Question: > Table img

I have first row (Emp Id column select2) with class 'selectpicker2' so I initialize it and get the value on change of it
'''
$('.selectpicker2').select2().on('open', function(e) {
this.results.clear();
this.dropdown._positionDropdown();
}).on('change', function(e) {
var tr = $(this).parents('tr');
var data = tr.find($(".selectpicker2 option:selected")).text();
console.log(data);
});
'''
For the first row its totally fine but when I added 2nd, 3rd and so rows
on change never executed I checked its class is there as well
'''
$('#addmore').on('click', function() {
$('#sitebody').append(clonedtr);
$('#sitebody > tr:last .selectpicker2').select2().on('open', function(e) {
this.results.clear();
this.dropdown._positionDropdown();
});
});
'''
Here is clone row
'''
var clonedtr = '<tr>' +
'<td><a class="btn btn-danger delrow"><i class="fa fa-times"></i></a></td>' +
'<td>' +
'<select name="emp_id[]" class="form-control selectpicker2" title="Select Employee" data-live-search="true" required>' +
<?php foreach($employee as $row): ?>
'<option value="<?= $row['
user_id ']?>"><?= $row['
user_id '].' - '.$row['
user_full_name ']; ?></option>' +
<?php endforeach; ?>
'</select>' +
'</td>' +
'<td><input type="text" class="cal form-control" name="salary[]" placeholder="Basic Pay" value="12000"></td>' +
'<td><input type="text" class="cal form-control" name="work_days[]" placeholder="Enter No of Days" value="0" required></td>' +
'<td><input type="text" class="cal form-control" name="ot_days[]" placeholder="Enter No of Days" value="0" required></td>' +
'<td><input type="text" class="cal form-control" name="basic_pay[]" placeholder="Basic Pay" value="5000"></td>' +
'<td><input type="text" class="cal form-control" name="actual_pay[]" placeholder="Actual Pay" value="0"></td>' +
'<td><input type="text" class="cal form-control" name="da[]" placeholder="Enter DA" value="0"></td>' +
'<td><input type="text" class="cal form-control" name="hra[]" value="0" placeholder="Enter HRA"></td>' +
'<td><input type="text" class=" cal form-control" name="wa[]" value="500" placeholder="Washing Allowance"></td>' +
'<td><input type="text" class=" cal form-control" name="tpt[]" value="500" placeholder="Enter TPT"></td>' +
'<td><input type="text" class=" cal form-control" name="lwf[]" value="6" placeholder="Enter LWF"></td>' +
'<td><input type="text" class=" cal form-control" name="pf[]" placeholder="PF" value="0"></td>' +
'<td><input type="text" class=" cal form-control" name="esi[]" placeholder="ESI" value="0"></td>' +
'<td><input type="text" class=" cal form-control" name="bonus[]" placeholder="Bonus" value="0"></td>' +
'<td><input type="text" class=" cal form-control" name="leave_allowance[]" value="0" placeholder="Leave with Allowance"></td>' +
'<td><input type="text" class="cal form-control" name="other_allowance[]" placeholder="Other Allowance" value="0"></td>' +
'<td><input type="text" class="cal form-control" name="g_salary[]" placeholder="Gross Salary" value="0"></td>' +
'<td><input type="text" class=" cal form-control" name="pf2[]" placeholder="PF" value="0"></td>' +
'<td><input type="text" class=" cal form-control" name="esi2[]" placeholder="ESI" value="0"></td>' +
'<td><input type="text" class="cal form-control" name="p_tax[]" placeholder="PT" value="0"></td>' +
'<td><input type="text" class="cal form-control" name="advance[]" placeholder="Advance" value="0"></td>' +
'<td><input type="text" class="cal form-control" name="dress[]" placeholder="Dress" value="0"></td>' +
'<td><input type="text" class="cal form-control" name="police_verification[]" placeholder="PVC" value="0"></td>' +
'<td><input type="text" class="cal form-control" name="other_deduction[]" placeholder="Other Deduction" value="0"></td>' +
'<td><input type="text" class="cal form-control" name="net_salary[]" placeholder="Net Salary" value="0"></td>' +
'<td><input type="text" class="cal form-control" name="ot_salary[]" placeholder="OT Salary" value="0"></td>' +
'<td><input type="text" class="cal form-control" name="total_pay[]" placeholder="Total Pay" value="0"></td>' +
'</tr>';
'''
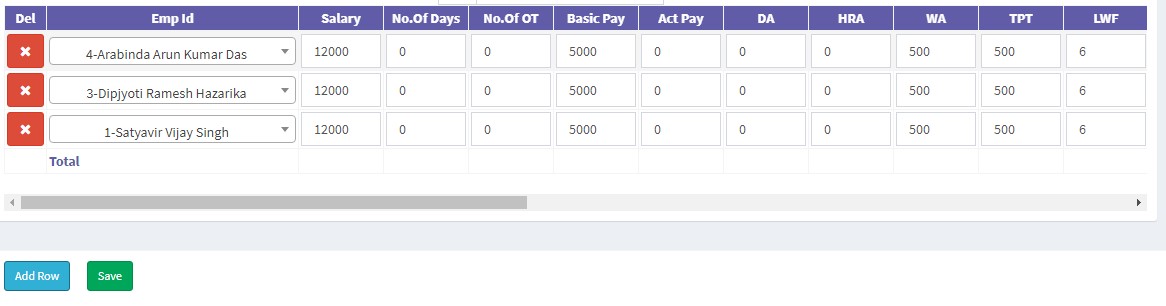
Answer: I got this I have to add onChange on while row cloning/ adding new row like this
'''
$('#addmore').on('click', function(){
$('#sitebody').append(clonedtr);
$('#sitebody > tr:last .selectpicker2').select2().on('open', function (e) {
this.results.clear();
this.dropdown._positionDropdown();
}).on('change', function(e) {
var tr = $(this).parents('tr');
var data = tr.find($(".selectpicker2 option:selected")).text();
console.log("Inside selectpicker2");
console.log(data);
});
'''